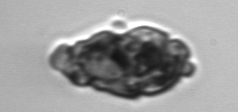
Label: Warnowia